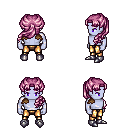
a pixel art fantasy rpg character, male body template, dark elf, purple skin, leather shoulder armor, gold greaves, pink princess hairstyle, metal boots, four views (front, back, left, right), 2x2 character sprite sheet, small pixel art, hard edges, no anti-aliasing